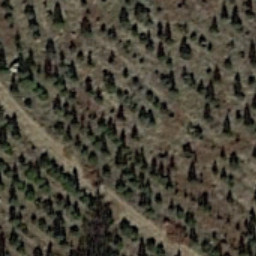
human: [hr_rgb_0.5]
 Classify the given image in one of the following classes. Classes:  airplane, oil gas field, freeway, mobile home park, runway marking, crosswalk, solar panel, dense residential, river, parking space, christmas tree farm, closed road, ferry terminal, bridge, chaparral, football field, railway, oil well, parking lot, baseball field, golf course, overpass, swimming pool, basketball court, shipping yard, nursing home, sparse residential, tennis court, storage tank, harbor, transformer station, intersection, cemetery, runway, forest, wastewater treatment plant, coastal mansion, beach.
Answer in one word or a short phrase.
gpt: christmas tree farm